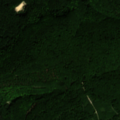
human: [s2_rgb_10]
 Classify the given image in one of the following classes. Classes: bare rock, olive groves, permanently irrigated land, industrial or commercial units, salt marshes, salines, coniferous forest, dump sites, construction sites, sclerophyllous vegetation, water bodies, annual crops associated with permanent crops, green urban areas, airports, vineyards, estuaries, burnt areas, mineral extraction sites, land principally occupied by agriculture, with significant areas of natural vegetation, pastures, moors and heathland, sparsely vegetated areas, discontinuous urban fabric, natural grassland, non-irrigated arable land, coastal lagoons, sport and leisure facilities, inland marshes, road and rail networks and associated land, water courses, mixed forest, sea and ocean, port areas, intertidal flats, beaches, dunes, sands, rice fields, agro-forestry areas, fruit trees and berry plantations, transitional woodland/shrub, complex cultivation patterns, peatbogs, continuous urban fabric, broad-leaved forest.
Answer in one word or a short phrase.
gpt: broad-leaved forest, mixed forest